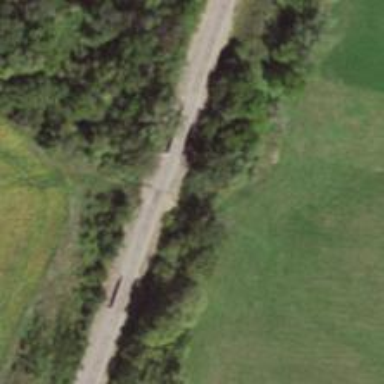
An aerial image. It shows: Bridge over railway line.